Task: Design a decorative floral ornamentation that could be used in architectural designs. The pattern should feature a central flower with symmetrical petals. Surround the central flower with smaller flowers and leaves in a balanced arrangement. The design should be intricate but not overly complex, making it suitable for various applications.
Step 1774:
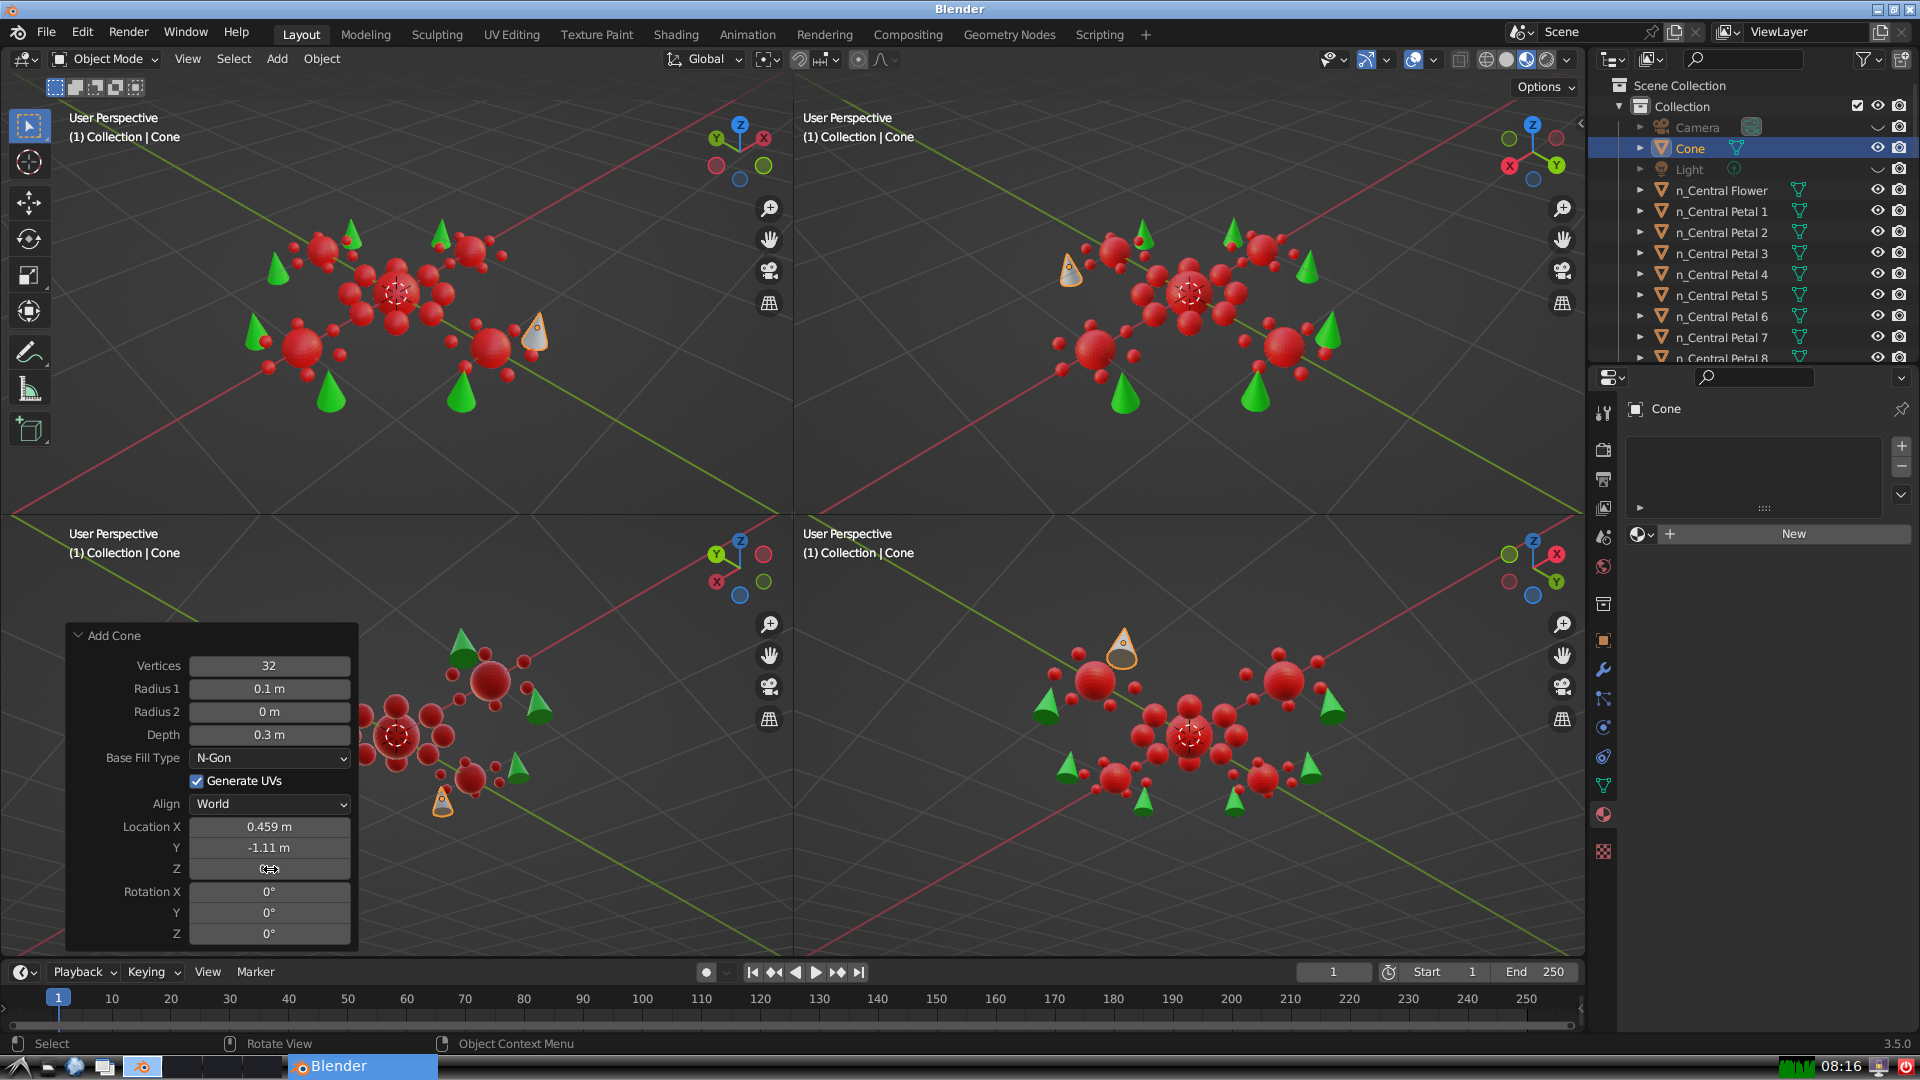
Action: {"mouse_move": [270, 892]}